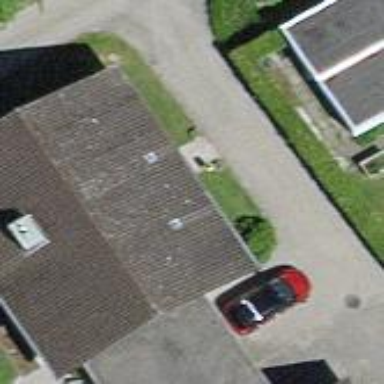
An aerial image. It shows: Semi-detached house with gabled roof.